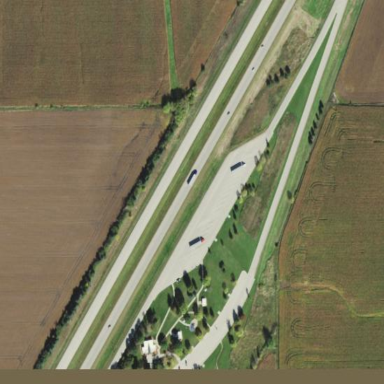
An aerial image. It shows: Rest area along the road.